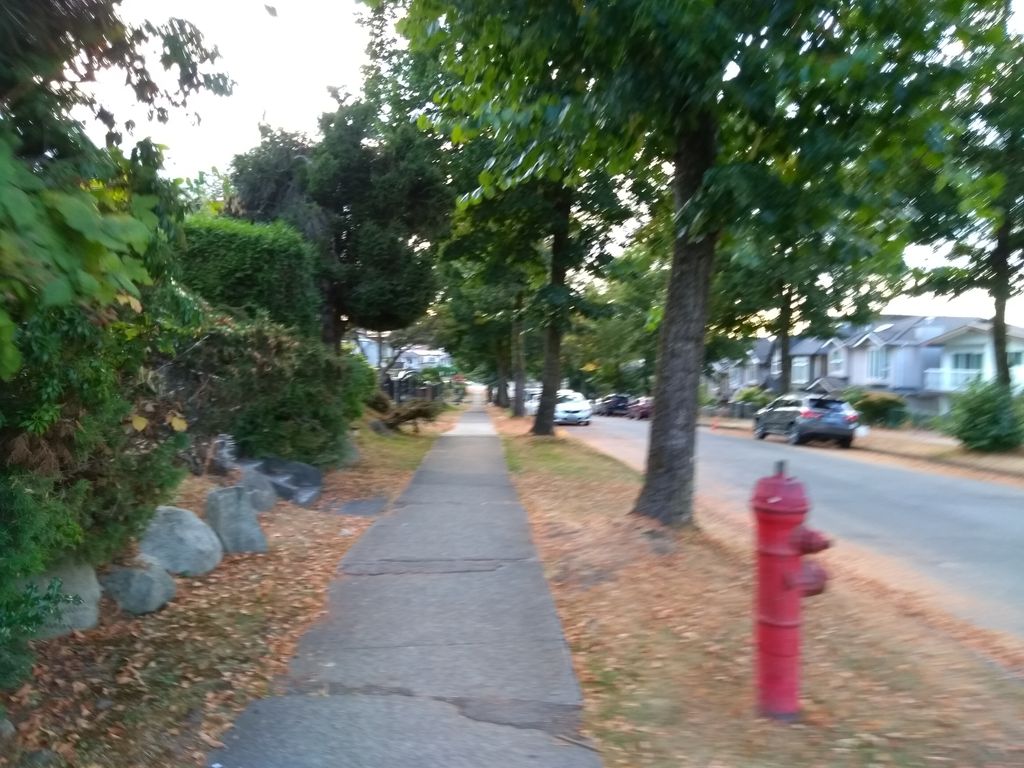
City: vancouver